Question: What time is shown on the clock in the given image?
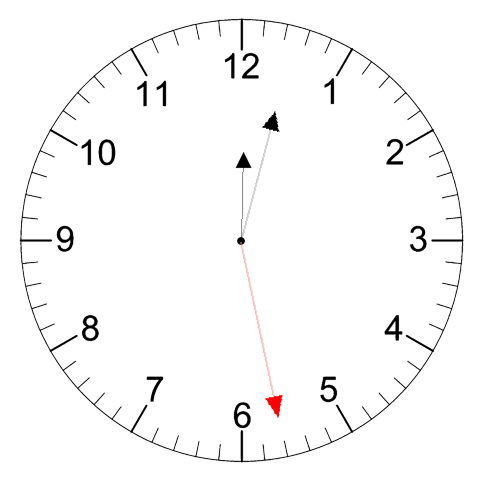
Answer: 12:02:28